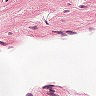
Metastatic tissue present: no